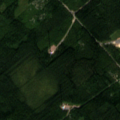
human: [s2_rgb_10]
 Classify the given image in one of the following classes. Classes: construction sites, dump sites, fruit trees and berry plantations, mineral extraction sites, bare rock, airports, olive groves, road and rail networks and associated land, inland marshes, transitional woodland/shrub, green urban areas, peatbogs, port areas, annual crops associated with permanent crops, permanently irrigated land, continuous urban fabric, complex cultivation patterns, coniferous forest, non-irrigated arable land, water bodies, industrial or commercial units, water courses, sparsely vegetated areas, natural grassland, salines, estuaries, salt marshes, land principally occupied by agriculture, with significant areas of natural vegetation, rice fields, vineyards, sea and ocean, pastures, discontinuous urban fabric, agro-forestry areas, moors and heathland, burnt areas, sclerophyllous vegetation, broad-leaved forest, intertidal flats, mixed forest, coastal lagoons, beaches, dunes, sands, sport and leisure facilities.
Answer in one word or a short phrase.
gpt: coniferous forest, mixed forest, transitional woodland/shrub